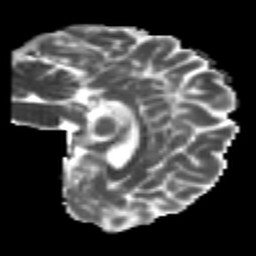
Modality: MD
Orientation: sagittal
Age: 23
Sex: male
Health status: healthy
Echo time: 0.074 s